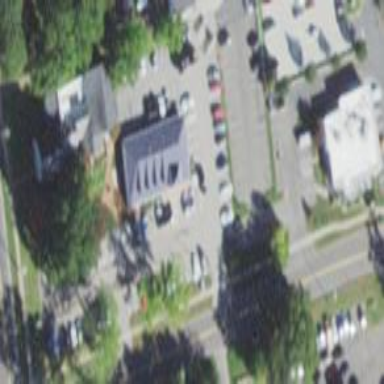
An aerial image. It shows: Retail area.